Aerial crown-view tile of a tropical tree (Barro Colorado Island, Panama), acquired 20250616:
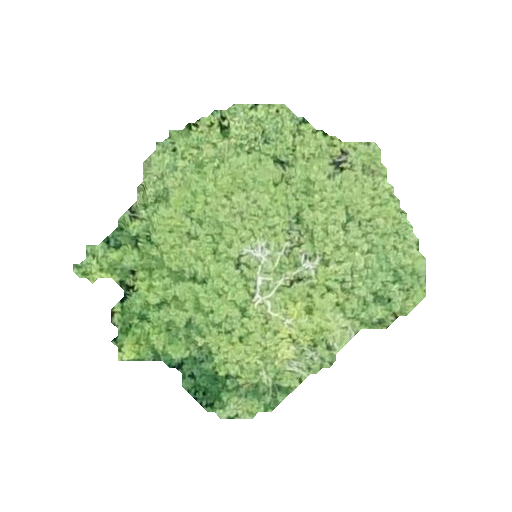
Species: Alseis blackiana
GBIF accepted scientific name: Alseis blackiana
Crown area: 102.407 m²